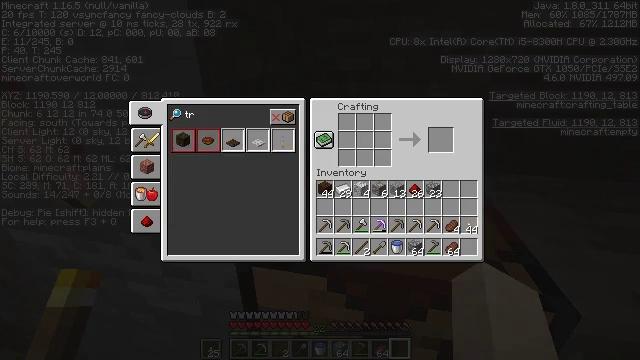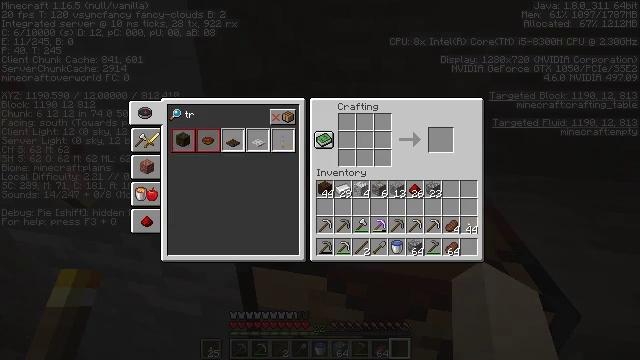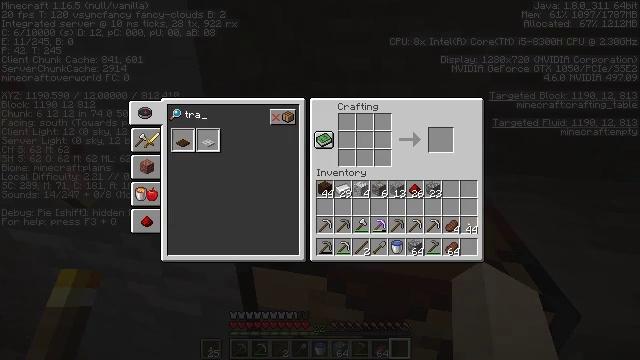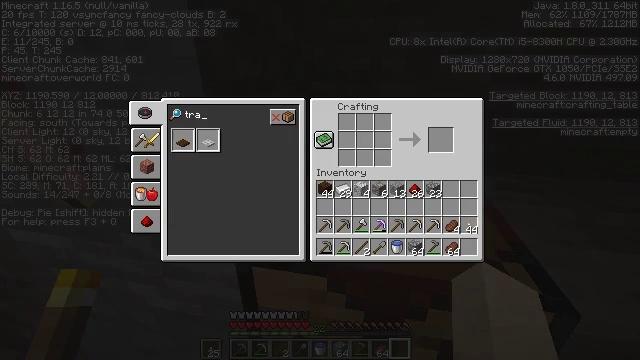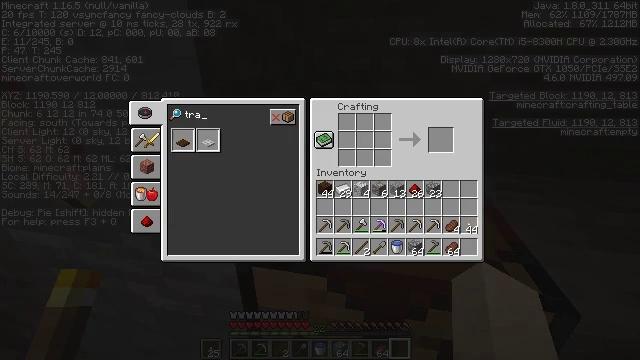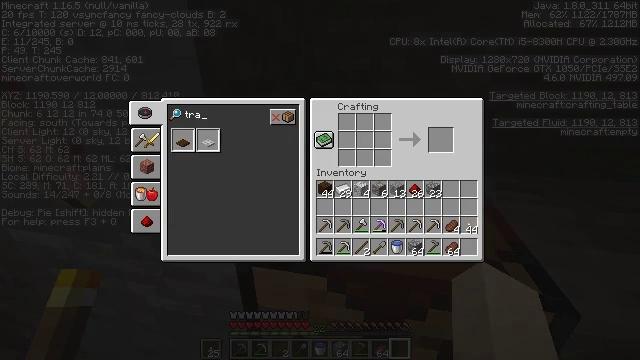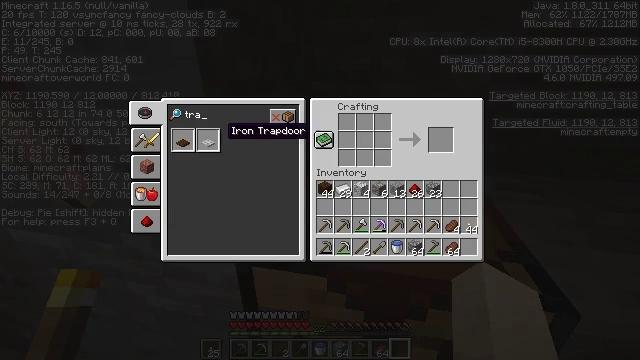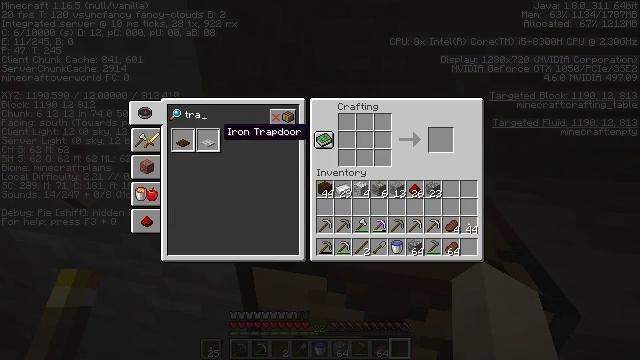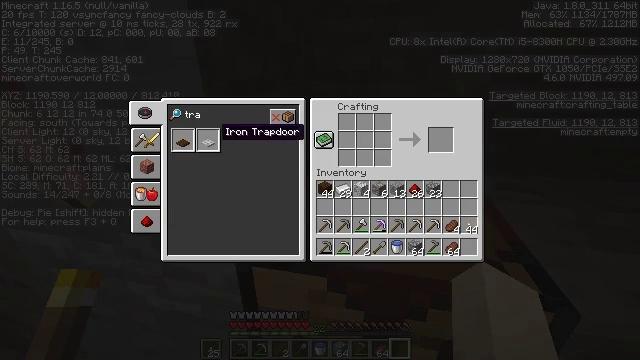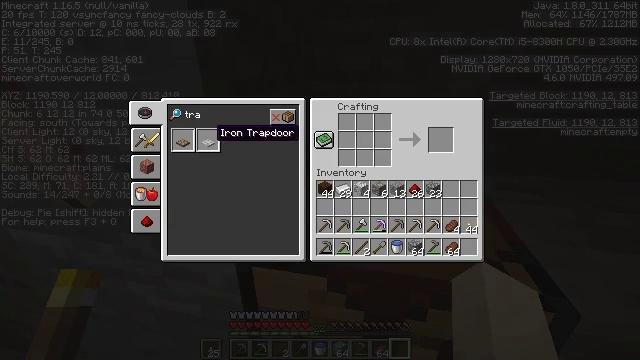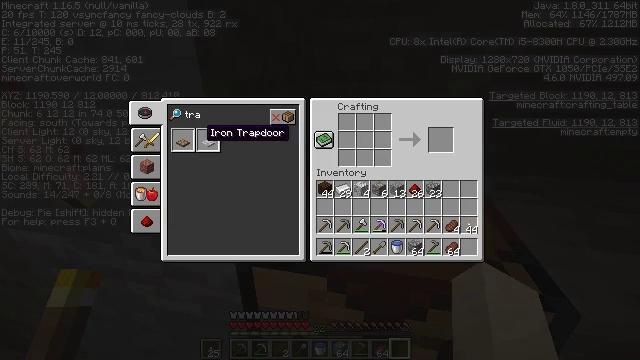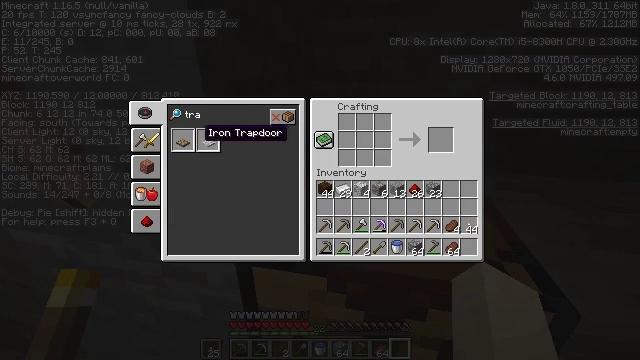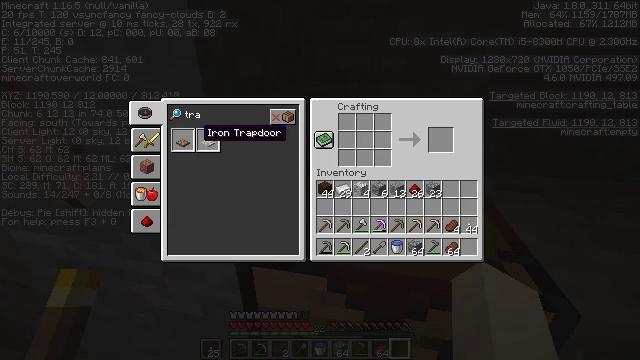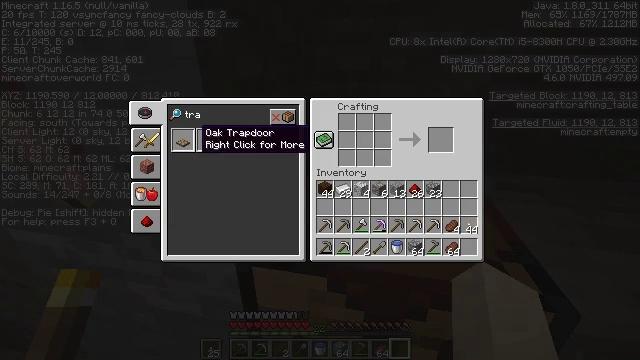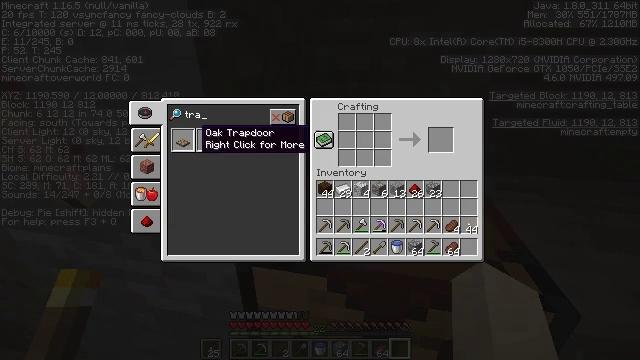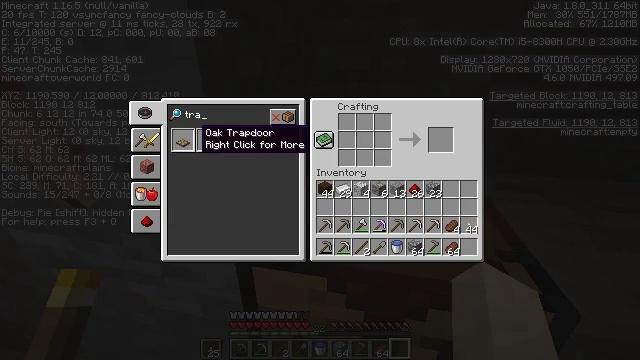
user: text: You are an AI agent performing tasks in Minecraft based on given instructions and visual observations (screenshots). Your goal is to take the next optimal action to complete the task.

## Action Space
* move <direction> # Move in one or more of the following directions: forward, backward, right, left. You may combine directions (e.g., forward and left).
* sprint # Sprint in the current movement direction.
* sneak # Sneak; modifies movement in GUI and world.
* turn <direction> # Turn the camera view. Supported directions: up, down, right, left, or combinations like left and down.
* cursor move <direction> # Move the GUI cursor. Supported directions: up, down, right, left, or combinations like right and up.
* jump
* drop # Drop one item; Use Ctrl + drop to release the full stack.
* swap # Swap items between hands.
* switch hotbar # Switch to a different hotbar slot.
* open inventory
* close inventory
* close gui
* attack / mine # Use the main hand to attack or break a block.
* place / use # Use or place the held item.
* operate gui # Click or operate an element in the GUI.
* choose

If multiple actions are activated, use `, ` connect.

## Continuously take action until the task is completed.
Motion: motion action
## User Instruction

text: Craft a dark oak trapdoor.
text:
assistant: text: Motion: no_op
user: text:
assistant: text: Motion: move left
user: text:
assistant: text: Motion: move left
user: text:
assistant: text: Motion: move left, cursor move down
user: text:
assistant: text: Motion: no_op
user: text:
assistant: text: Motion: no_op
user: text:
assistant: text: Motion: no_op
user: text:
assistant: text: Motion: no_op
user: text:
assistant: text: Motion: no_op
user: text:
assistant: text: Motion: cursor move left
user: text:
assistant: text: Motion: no_op
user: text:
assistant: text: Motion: no_op
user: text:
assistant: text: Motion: no_op
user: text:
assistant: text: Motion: no_op
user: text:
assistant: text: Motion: operate gui
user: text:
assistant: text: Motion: operate gui
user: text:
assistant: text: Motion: operate gui
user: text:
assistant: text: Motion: no_op
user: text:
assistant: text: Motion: no_op
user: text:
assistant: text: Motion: no_op
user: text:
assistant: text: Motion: no_op
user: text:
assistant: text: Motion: no_op
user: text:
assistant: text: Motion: no_op
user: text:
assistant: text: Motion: no_op
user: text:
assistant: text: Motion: no_op
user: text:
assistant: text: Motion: no_op
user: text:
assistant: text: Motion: no_op
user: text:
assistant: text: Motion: no_op
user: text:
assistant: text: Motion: no_op
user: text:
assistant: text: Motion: no_op